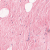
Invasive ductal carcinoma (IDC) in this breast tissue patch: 0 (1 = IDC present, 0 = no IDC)